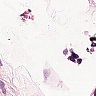
Metastatic tissue present: no